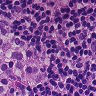
Metastatic tissue present: yes